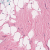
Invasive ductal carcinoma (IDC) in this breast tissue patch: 0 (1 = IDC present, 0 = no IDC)